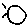
Label: sun